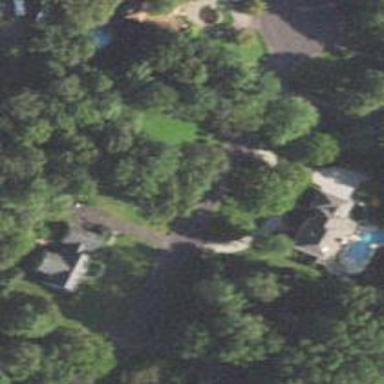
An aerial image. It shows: Driveway.